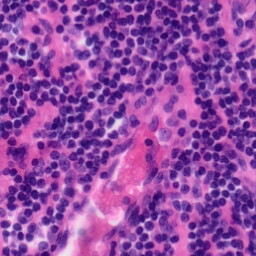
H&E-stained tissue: Tonsil